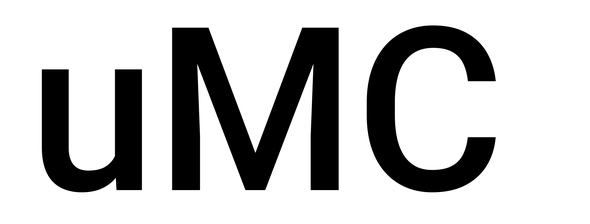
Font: Roboto_Medium